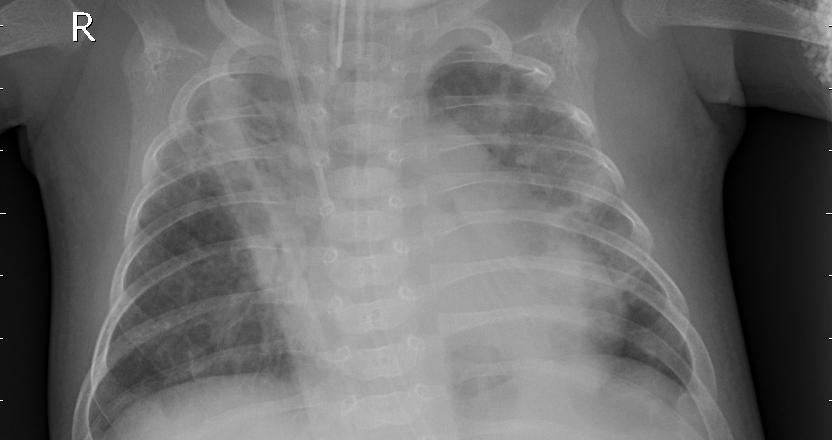
Diagnosis: PNEUMONIA